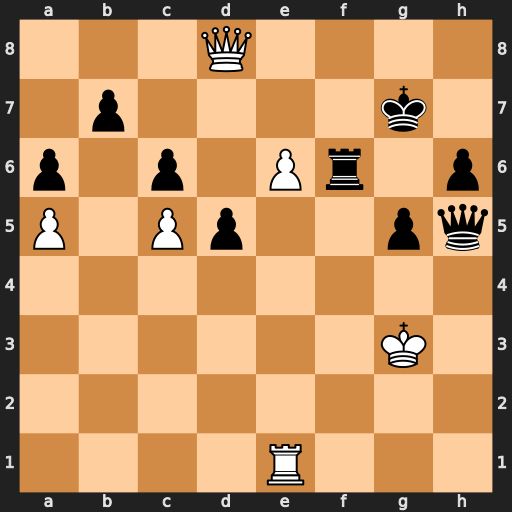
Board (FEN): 3Q4/1p4k1/p1p1Pr1p/P1Pp2pq/8/6K1/8/4R3
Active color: w
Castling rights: -
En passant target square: -
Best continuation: Qe7+ Rf7 Qxf7+ Qxf7 exf7